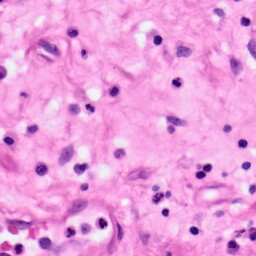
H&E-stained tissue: Pancreatic